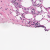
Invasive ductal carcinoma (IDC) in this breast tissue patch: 0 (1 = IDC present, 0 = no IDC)